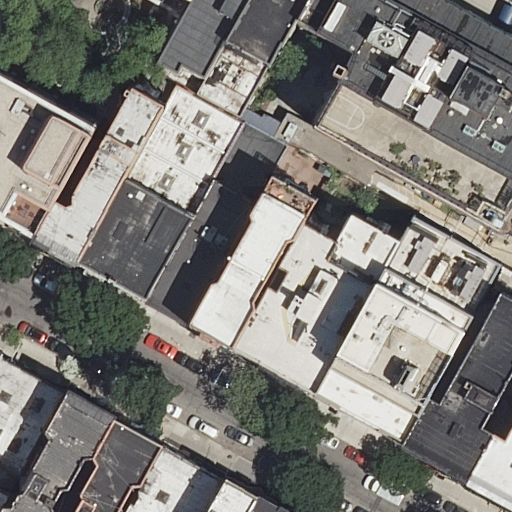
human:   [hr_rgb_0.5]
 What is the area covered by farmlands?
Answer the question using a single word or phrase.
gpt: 0m2

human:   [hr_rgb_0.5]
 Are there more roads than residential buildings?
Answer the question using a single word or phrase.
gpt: no

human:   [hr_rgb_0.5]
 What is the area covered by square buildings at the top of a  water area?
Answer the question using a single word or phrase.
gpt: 0m2

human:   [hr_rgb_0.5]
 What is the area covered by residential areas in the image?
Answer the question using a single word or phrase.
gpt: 0m2

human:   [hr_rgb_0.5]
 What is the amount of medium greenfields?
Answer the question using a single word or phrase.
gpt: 0

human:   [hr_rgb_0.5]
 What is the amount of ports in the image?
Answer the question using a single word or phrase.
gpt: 0

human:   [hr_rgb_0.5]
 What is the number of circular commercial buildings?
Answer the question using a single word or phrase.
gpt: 0

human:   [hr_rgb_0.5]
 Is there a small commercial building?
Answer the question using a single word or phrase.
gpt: no

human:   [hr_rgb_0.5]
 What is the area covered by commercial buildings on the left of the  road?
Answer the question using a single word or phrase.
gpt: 0m2

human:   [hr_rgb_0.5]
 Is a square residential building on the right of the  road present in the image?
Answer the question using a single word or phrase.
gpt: no

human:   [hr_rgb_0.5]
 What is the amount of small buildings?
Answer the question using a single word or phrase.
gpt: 3

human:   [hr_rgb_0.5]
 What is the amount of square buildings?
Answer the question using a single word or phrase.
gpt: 0

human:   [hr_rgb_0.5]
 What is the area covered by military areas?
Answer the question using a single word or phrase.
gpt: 0m2

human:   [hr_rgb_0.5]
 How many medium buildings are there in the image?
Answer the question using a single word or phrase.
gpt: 15

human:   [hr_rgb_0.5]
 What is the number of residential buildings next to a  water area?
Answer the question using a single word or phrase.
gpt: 0

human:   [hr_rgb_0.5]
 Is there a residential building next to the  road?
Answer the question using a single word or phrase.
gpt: yes

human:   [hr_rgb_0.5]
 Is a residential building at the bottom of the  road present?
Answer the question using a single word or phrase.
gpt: yes

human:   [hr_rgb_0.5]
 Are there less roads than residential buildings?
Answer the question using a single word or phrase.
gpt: yes

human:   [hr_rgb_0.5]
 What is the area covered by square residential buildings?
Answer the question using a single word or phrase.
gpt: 0m2

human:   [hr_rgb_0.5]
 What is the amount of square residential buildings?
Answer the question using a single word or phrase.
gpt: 0

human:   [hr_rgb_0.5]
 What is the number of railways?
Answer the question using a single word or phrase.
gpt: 0

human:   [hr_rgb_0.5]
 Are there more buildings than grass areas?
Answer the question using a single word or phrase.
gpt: yes

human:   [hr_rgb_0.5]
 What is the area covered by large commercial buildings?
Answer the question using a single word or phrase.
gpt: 0m2

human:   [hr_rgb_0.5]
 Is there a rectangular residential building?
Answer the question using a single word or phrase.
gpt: yes

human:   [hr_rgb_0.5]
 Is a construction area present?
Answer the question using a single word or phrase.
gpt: no

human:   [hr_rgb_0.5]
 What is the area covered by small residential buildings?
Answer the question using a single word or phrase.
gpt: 115m2

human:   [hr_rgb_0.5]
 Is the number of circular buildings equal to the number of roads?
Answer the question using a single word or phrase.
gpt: no

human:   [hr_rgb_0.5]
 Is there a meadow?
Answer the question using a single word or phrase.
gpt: no

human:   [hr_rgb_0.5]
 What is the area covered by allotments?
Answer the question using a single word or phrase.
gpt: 0m2

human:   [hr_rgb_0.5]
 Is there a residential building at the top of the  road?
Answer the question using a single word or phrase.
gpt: yes

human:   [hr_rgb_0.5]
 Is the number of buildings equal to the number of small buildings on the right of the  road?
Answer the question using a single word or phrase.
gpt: no

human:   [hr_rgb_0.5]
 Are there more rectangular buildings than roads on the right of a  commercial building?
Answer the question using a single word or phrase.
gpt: yes

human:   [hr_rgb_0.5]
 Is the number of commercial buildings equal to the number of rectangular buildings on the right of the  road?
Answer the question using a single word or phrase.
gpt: no

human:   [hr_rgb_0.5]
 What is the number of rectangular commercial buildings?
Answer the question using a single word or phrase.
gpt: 0

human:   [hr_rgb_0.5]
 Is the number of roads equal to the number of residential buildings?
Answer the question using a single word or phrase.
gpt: no

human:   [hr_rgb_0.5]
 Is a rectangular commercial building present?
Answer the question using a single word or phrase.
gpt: no

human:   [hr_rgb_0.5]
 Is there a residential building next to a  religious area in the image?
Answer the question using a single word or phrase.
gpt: no